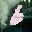
Label: 6